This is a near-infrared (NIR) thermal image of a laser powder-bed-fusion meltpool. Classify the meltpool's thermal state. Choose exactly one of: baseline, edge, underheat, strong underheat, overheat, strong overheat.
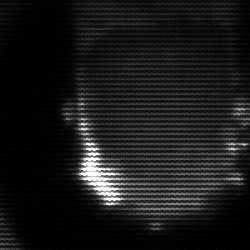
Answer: baseline